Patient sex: M
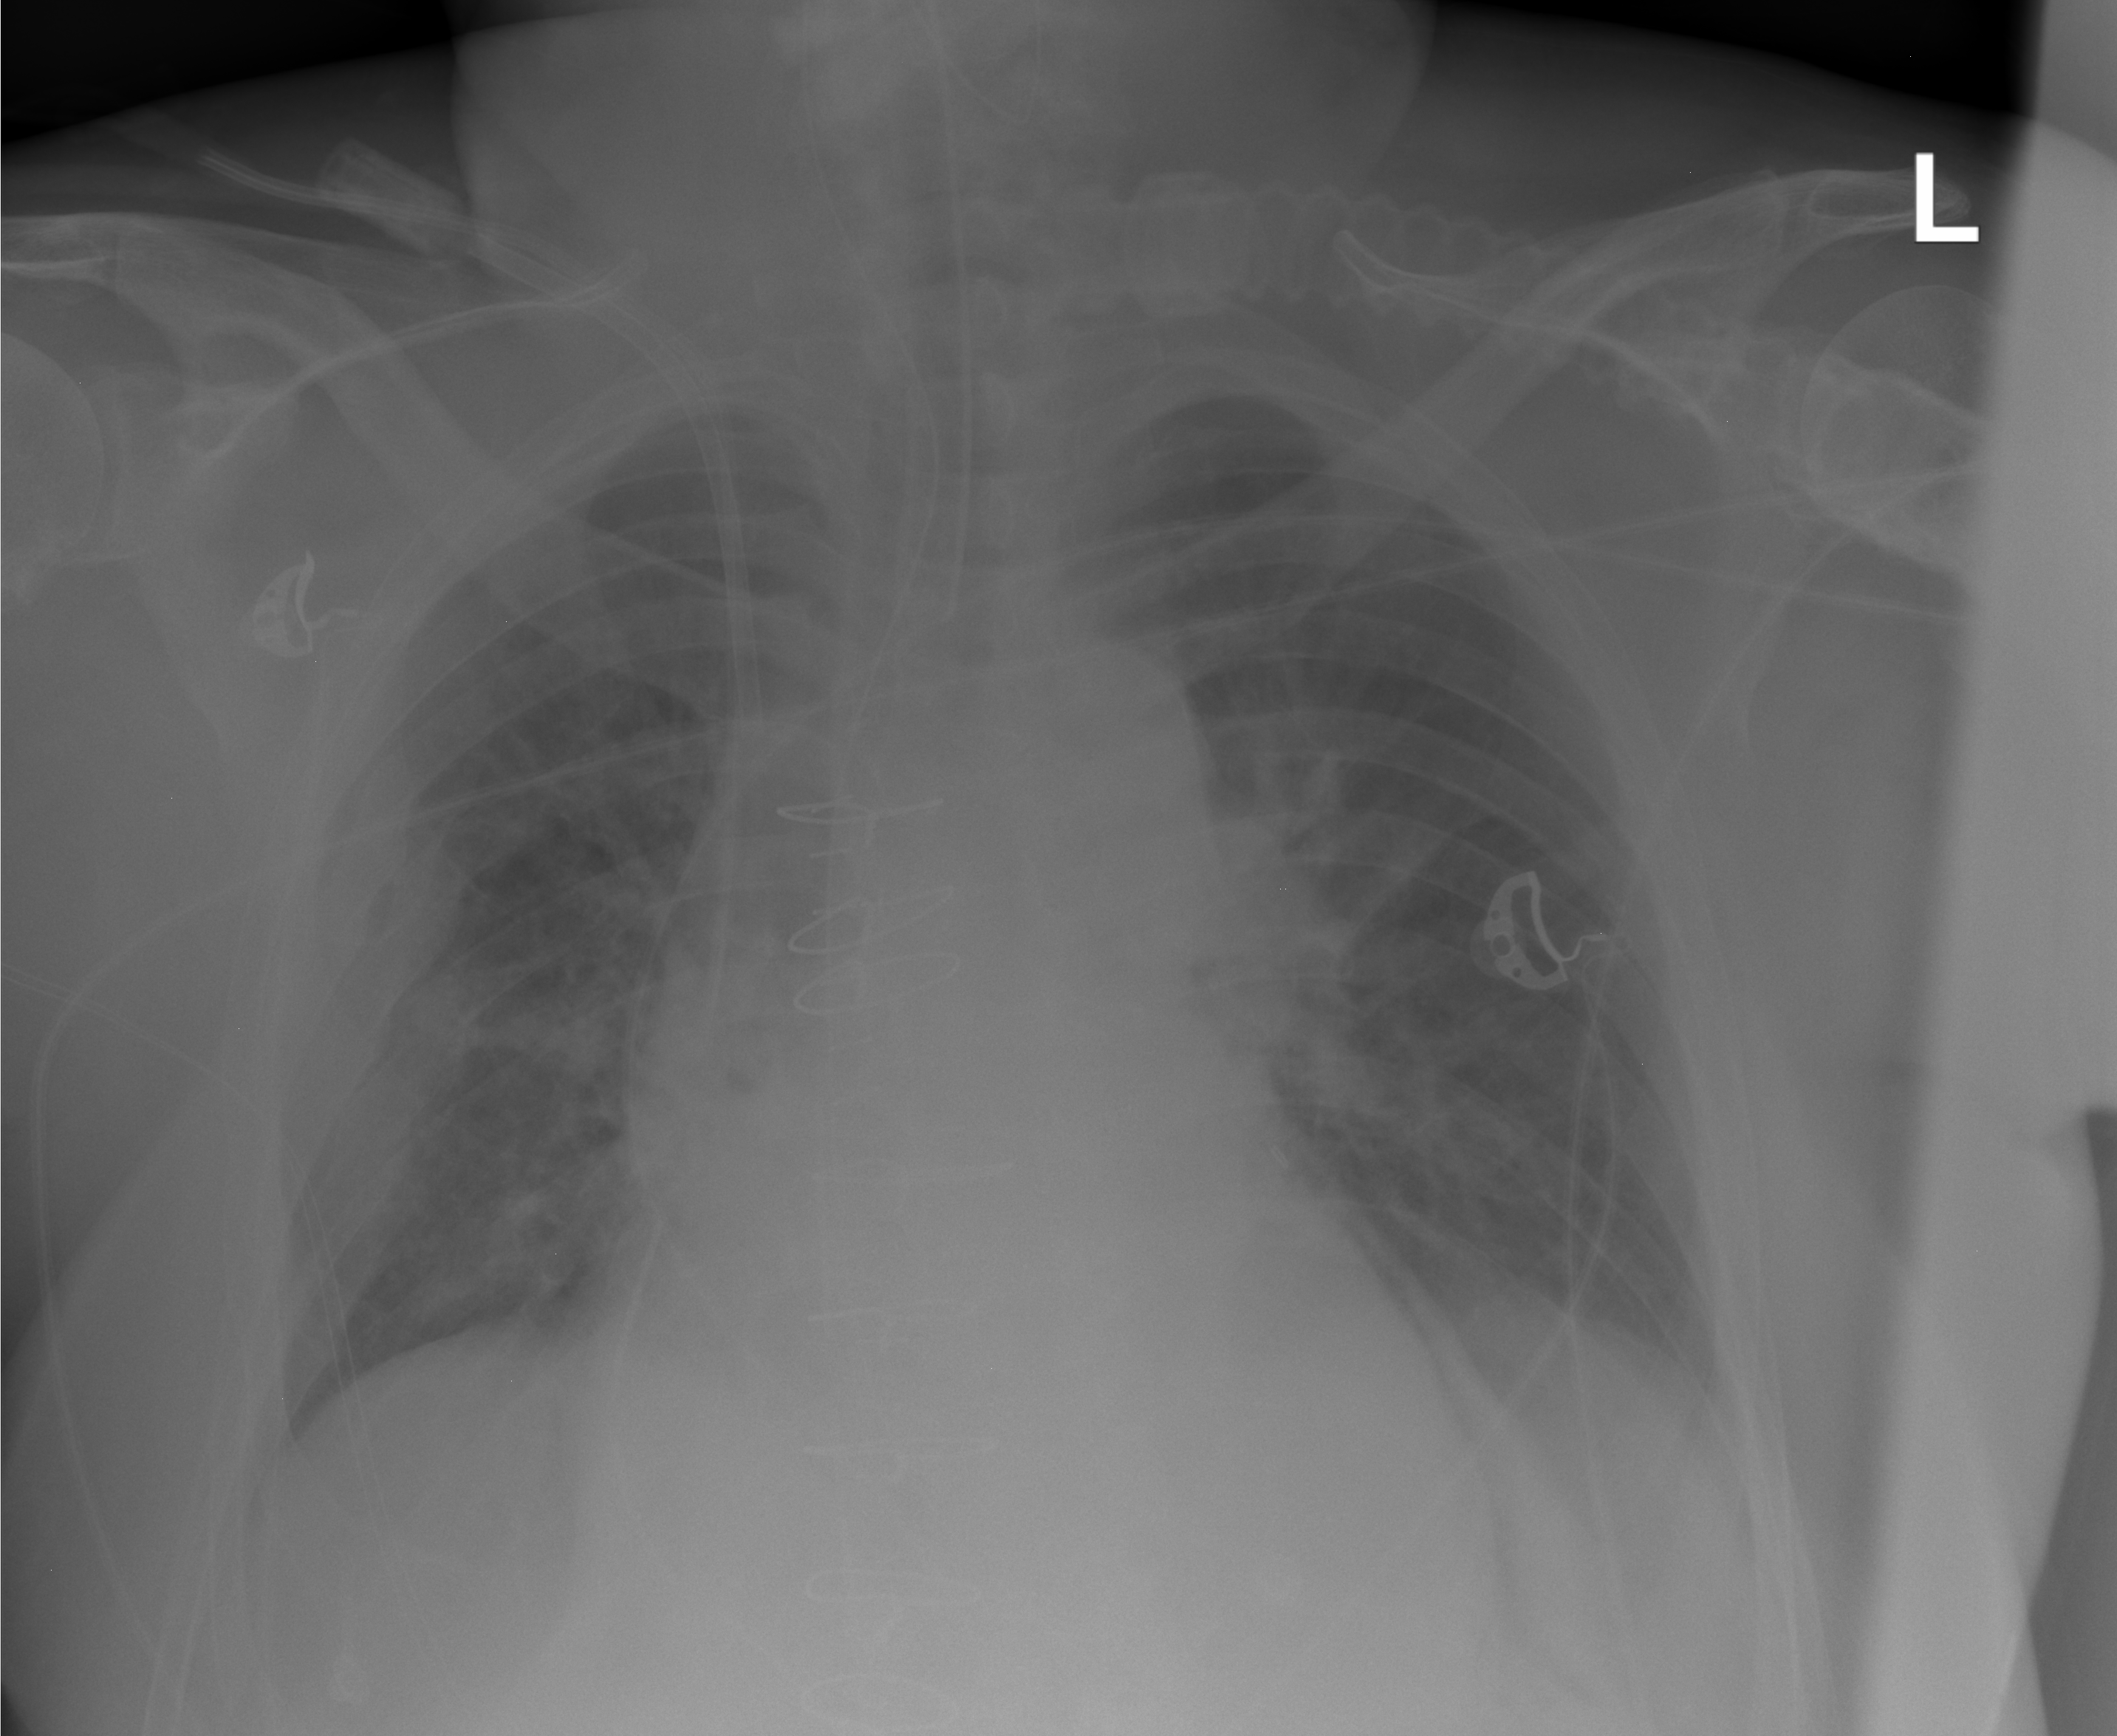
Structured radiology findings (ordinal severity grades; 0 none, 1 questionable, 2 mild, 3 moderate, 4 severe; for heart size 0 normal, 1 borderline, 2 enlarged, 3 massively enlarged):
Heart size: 0
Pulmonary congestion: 2
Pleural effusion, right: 1
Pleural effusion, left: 1
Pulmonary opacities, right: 2
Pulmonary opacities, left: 2
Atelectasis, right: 0
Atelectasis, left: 0